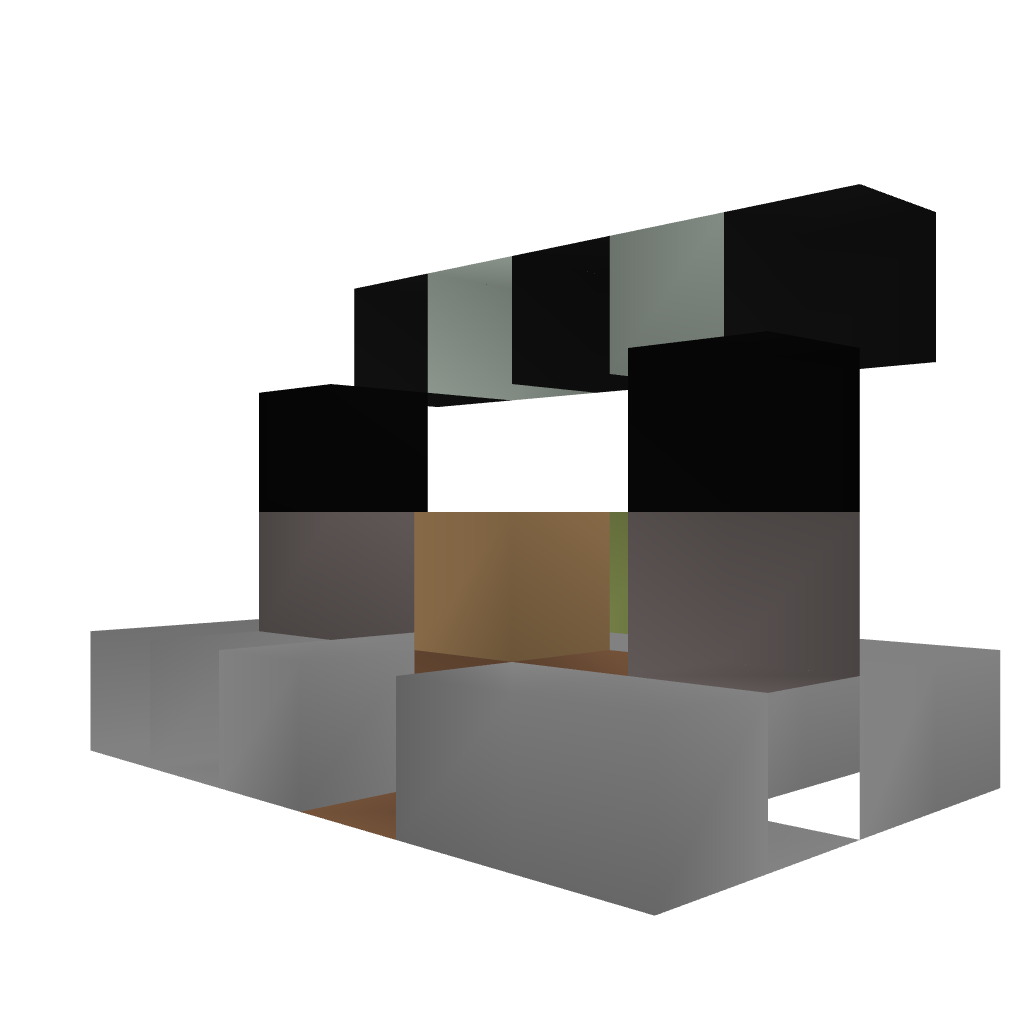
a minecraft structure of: BlockSwaper